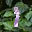
Label: 1